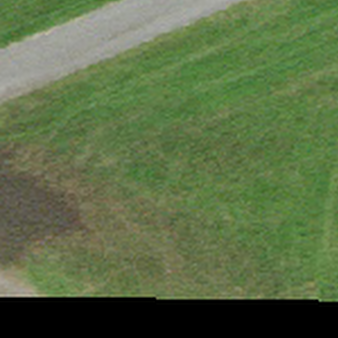
Label: other